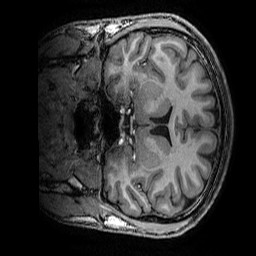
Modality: T1w
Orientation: coronal
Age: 18
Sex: male
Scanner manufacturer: ge
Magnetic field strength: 3 T
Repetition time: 0.007 s
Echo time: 0.00342 s